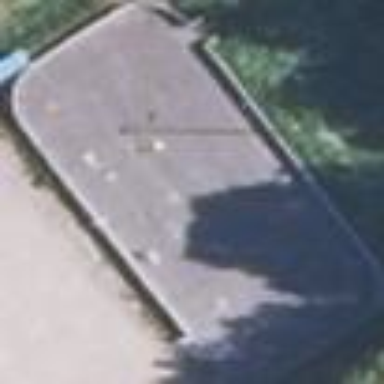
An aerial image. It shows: Ice rink in leisure land.